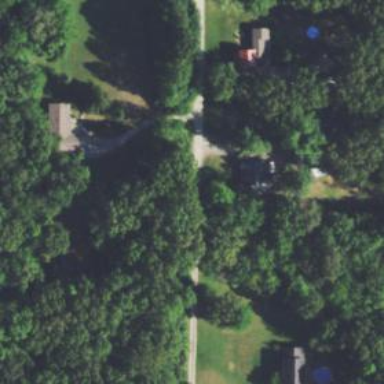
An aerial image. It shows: Driveway leading to service road.